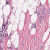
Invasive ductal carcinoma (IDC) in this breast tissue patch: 1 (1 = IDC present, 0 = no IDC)